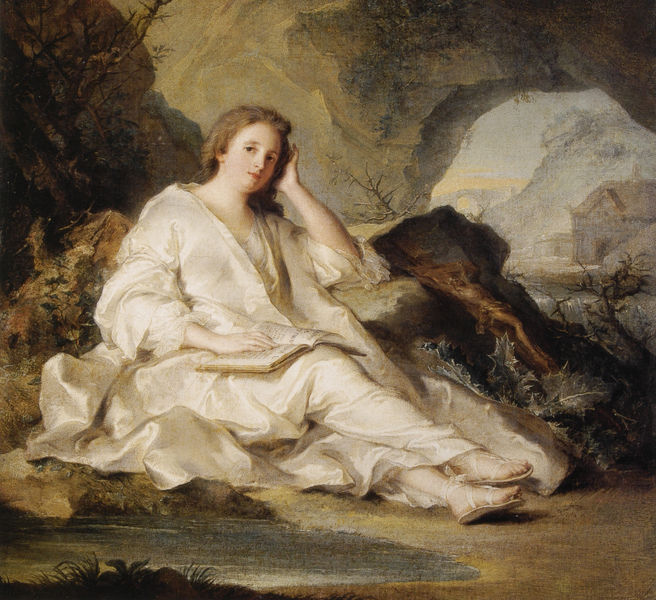
Titel: Une pènitente dans le désert, Eine Büßerin in der Einöde
Künstler: Jean-Marc Nattier
Standort: Paris
Institution: Musée du Louvre
Schlagwörter: baum, berg, blätter, dunkel, feder, felsen, gemälde, gestein, hand, himmel, laub, mann, schatten, wasser, weiß, wolken, bäume, fluss, gelb, landschaft, mädchen, sand, see, sitzen, teich, ufer, äste, braun, ellbogen, frau, frisur, grau, haar, hell, kleid, licht, mund, nase, tür, ausblick, blick, dach, dame, gebäude, gras, haus, tuch, beige, malerei, blond, arm, augen, barock, blass, falten, spitze, stein, steine, bildnis, hände, portrait, porträt, öl, ast, bach, erde, horizont, hügel, natur, spiegelung, strauch, zweige, brücke, büsche, hütte, sträucher, boden, gewand, haare, lange haare, mantel, sitzend, gewänder, pflanzen, höhle, höle, seide, wasserfall, aussicht, küste, pfütze, strand, ruhe, liegen, bogen, haltung, schuhe, lehm, berge, fels, gebirge, giebel, dunst, sonnenuntergang, füsse, stille, romantik, lehnen, glanz, lesen, sitzt, angelehnt, melancholie, robe, sandalen, nachdenklich, ellenbogen, aufstützen, denkend, gedanken, nachdenken, tor, leuchten, schimmer, eingang, buch, denken, durchblick, kreuz, palast, diesig, wurzel, traum, jungfrau, loch, weißes gewand, distel, villa, schoss, sandale, jüngling, seiten, efeu, lache, christus, jesus, schreiben, romantisch, toga, aufgestützt, dornen, grotte, kapelle, kruzifix, lesender, schnürschuhe, ausgang, versteck, tempel, leuchtend, gestrüpp, außenraum, seidenkleid, maria, magdalena, träumen, ausruhen, rein, lesende, nattier, anmut, lektüre, akantus, eremit, offenes haar, dunstig, muße, aster, klied, geäste, portarit, sohlen, romatik, livre, angleterre, melancholia, gewant, felsenhöhle, ruch, umblättern, diestel, denkt, erdbodene, fews, inr, liseuse, melnacholia, tischbein?